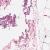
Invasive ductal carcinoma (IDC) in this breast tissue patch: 0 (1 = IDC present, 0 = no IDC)